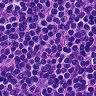
Metastatic tissue present: no